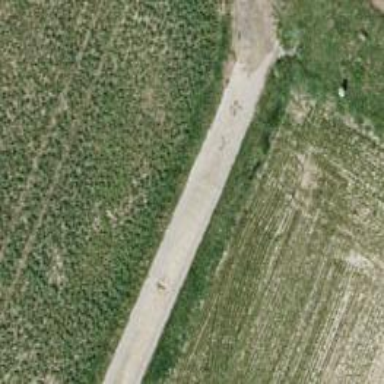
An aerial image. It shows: Well-maintained track road with grade 1 tracktype.